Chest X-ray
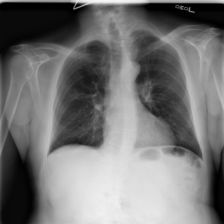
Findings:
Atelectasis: negative
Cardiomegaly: negative
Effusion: negative
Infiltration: negative
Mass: negative
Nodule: negative
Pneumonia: negative
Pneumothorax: negative
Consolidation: negative
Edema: negative
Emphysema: negative
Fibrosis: negative
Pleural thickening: negative
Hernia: negative